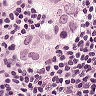
Metastatic tissue present: yes